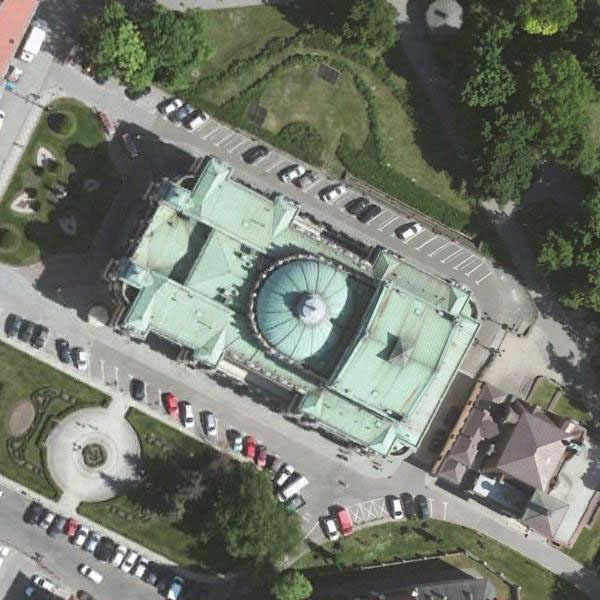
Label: Church